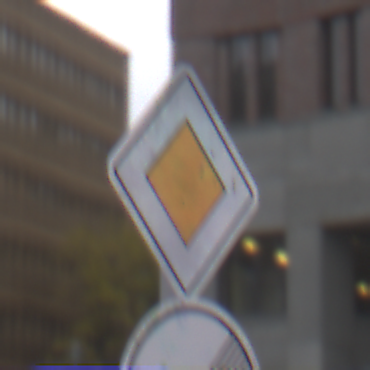
Verkehrszeichen: Vorfahrtsstrasse
Zusatzzeichen unten: EndeSaemtlicherBegrenzungen
Umgebung: Outdoor, Urban
Tageszeit: MorningAfternoon
Wetter: Overcast
Licht: Natural
Jahreszeit: NotSpecified
Kontrast: LowContrast